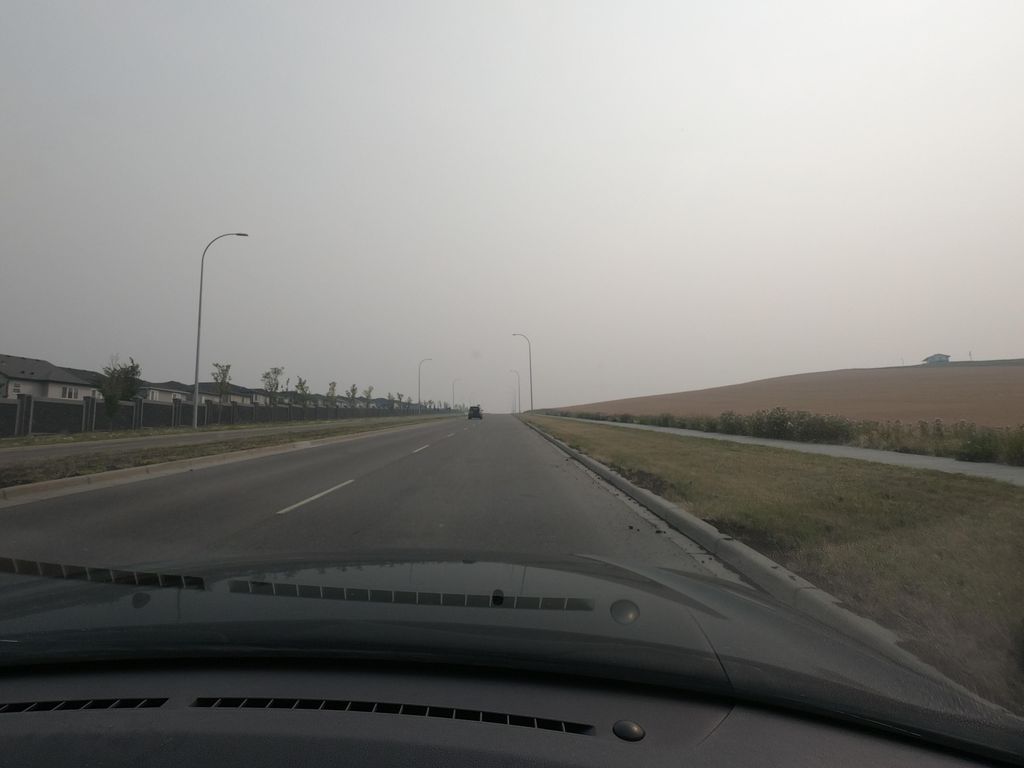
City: calgary